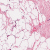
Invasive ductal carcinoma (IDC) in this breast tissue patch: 0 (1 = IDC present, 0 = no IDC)